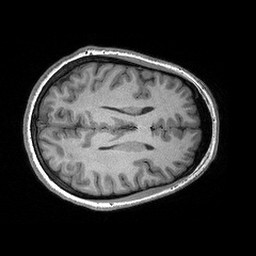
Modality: T1w
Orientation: axial
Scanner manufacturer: siemens
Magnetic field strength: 3 T
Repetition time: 2.3 s
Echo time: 0.00298 s